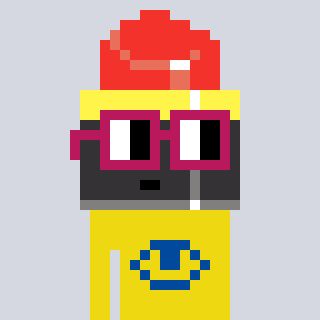
a pixel art character with square dark red glasses, a lipstick-shaped head and a yellow-colored body on a cool background